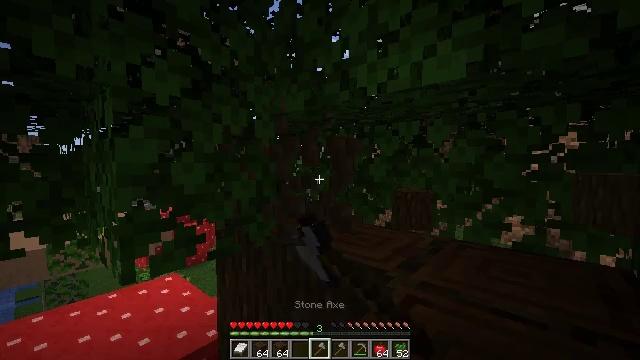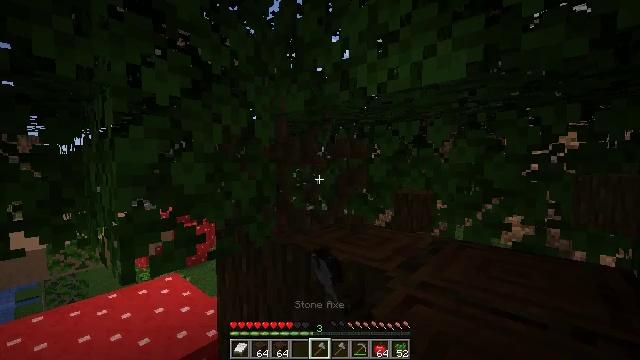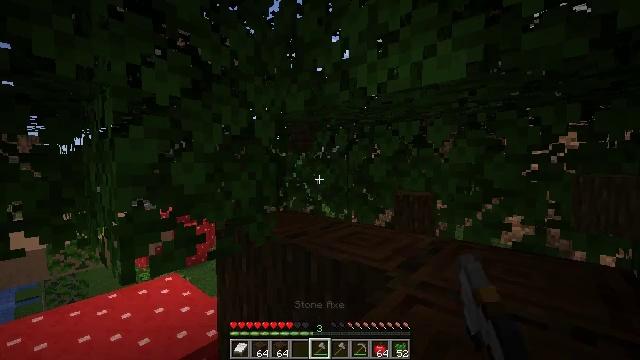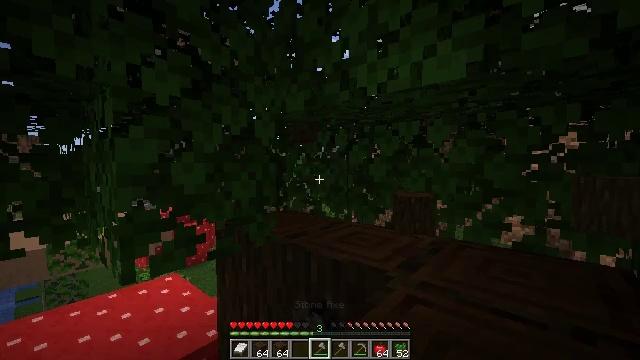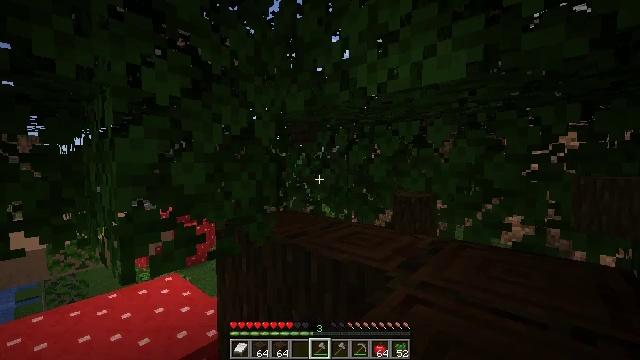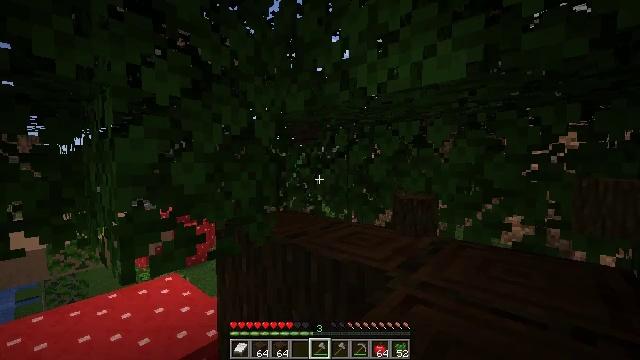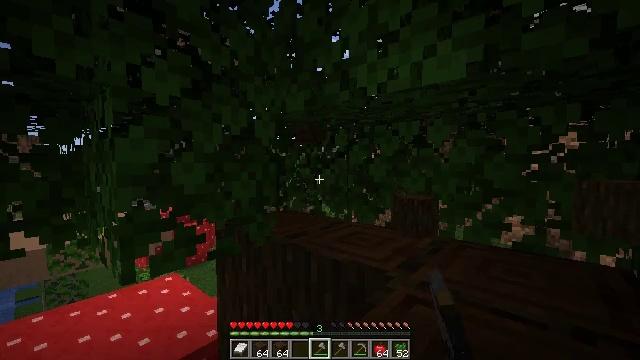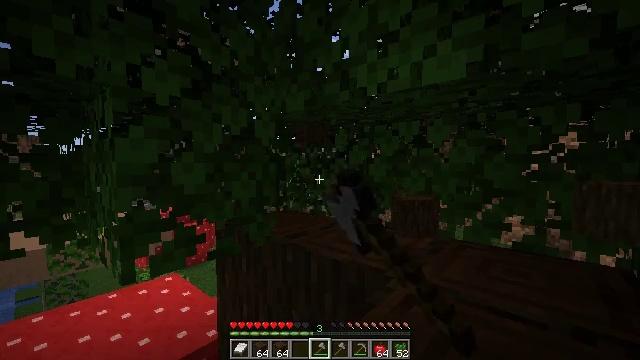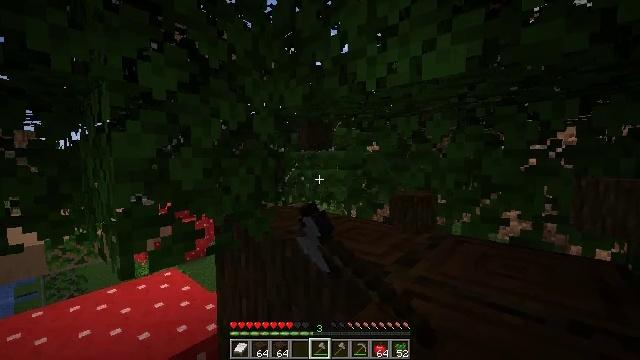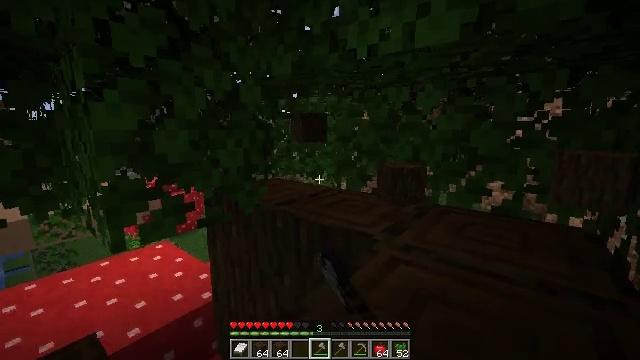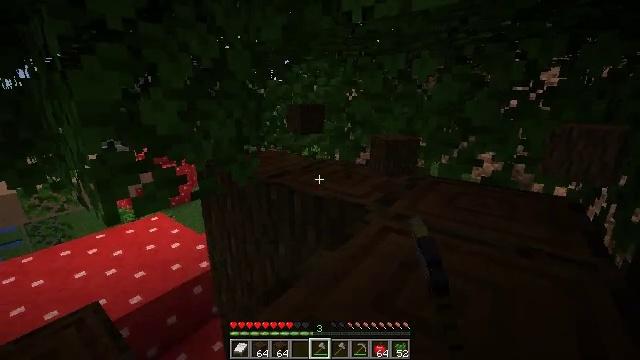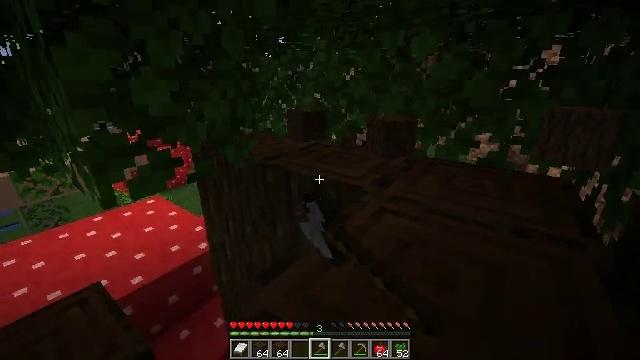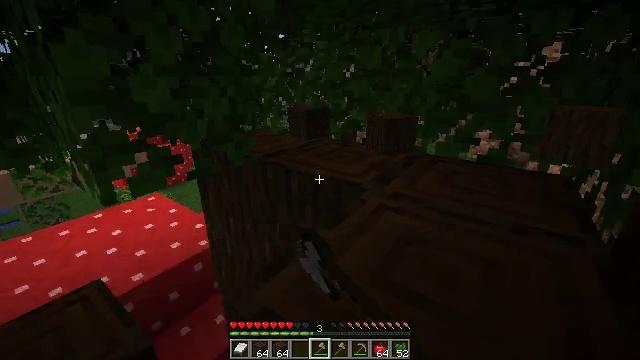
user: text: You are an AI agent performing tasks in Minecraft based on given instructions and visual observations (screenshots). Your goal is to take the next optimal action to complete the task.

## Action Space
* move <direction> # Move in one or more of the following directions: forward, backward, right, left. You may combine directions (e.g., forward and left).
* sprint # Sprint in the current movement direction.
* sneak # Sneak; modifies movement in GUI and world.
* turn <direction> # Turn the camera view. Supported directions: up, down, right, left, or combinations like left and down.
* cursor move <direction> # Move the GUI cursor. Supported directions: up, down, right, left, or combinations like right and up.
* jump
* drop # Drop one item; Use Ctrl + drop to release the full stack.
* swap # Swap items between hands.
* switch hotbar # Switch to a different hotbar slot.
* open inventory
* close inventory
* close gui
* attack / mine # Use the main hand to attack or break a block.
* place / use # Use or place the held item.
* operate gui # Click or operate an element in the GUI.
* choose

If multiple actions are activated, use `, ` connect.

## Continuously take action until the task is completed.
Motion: motion action
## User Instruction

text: Gather dark oak leaves from the canopy.
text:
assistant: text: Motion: attack / mine
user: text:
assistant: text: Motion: attack / mine
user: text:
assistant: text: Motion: attack / mine
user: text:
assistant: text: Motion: attack / mine
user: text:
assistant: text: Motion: attack / mine
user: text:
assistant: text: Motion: attack / mine
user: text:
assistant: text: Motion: attack / mine
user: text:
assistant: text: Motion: turn down, attack / mine
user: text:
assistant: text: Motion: turn right and down, attack / mine
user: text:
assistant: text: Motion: turn right and down, attack / mine
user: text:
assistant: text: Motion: turn down, attack / mine
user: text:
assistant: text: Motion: attack / mine
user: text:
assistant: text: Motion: attack / mine